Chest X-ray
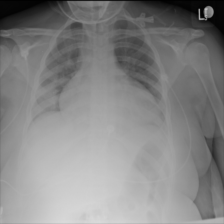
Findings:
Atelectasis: negative
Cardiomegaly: negative
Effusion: negative
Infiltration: positive
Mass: negative
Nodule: negative
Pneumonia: negative
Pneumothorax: negative
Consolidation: negative
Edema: negative
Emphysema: negative
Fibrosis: negative
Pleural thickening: negative
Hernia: negative